Question:
As you can see, the actual length of the request and its subsequent response is very quick. You cant see it in this view, but the blue bar represents a transaction that took 9 milliseconds.
The two lines, red and blue (which completed nearly instantaneously and are thus very close to each other), pictured far to the right of that, show up around 51ms.
So, what is happening here? is this actually time being spent? or is it just how the browser records it?
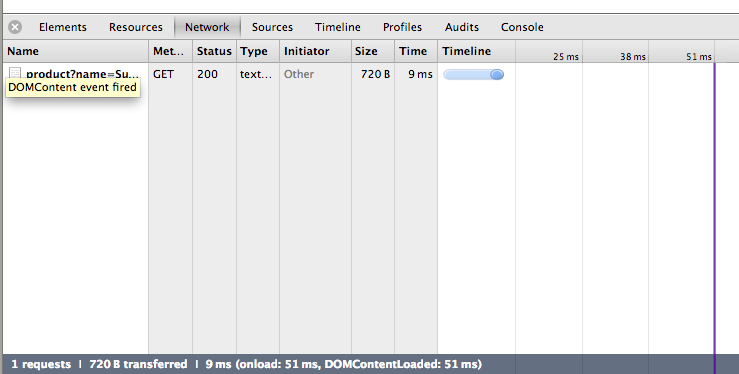
Answer: Your request took 9 milliseconds to complete
After that your browser received some data, it converted this into an html object(DOM) and displays this on your screen(DOMLoaded)
The action of converting and displaying took your browser 42 milliseconds, which is the gap between response and domLoaded.
edit:
I didn't manage to find the exact things the browser does but when i look into the dom of an empty page (which takes 100ms on my browser btw) i can find things like local storage, screen resolution, geo location and history.
Besides that i can imagine that cookie and add-ins can also take up some time if they are hooked. My ghostery for example is ment to block trackers so i assume he does so before the page is fully loaded.
I wish i could have given you a list of things the browser does in that window but alas. Maybe someone else can provide an actual list.